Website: apple
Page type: account-selection
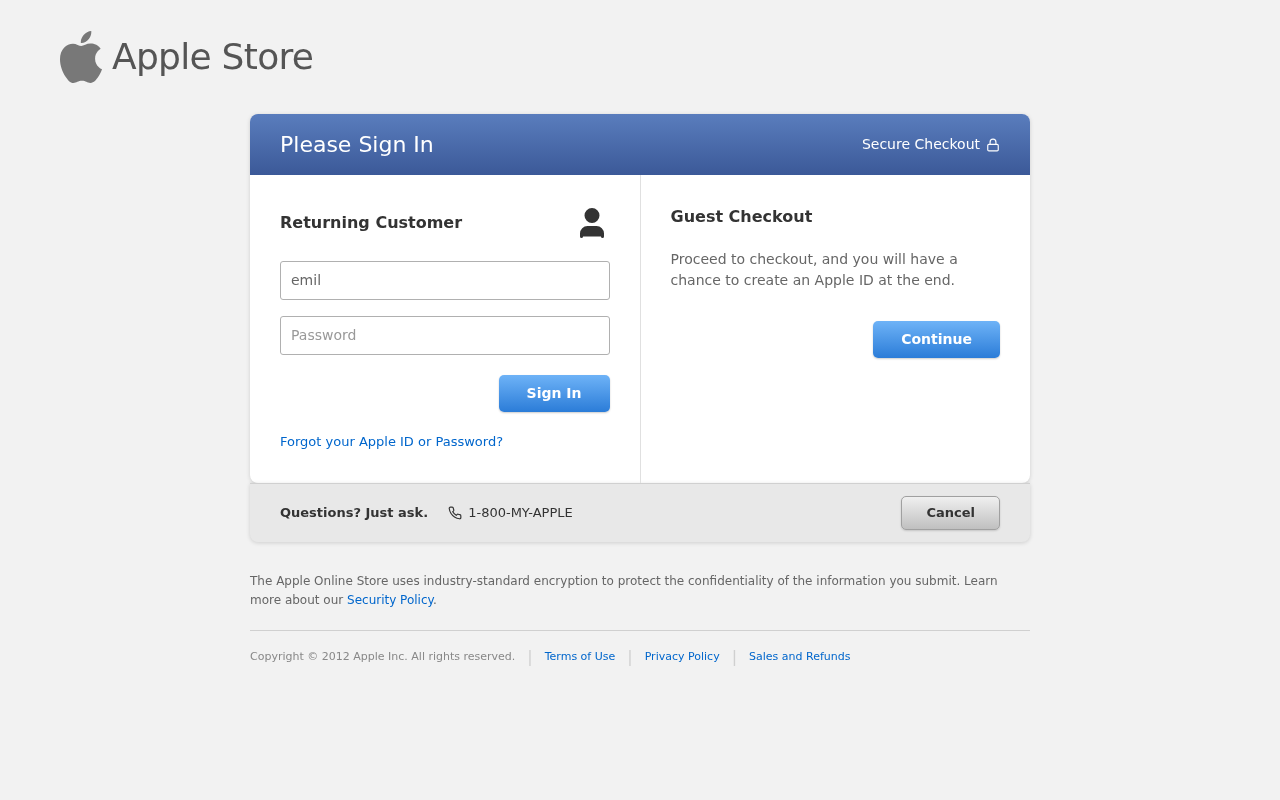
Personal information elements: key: PII_LOGIN_USERNAME
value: emily.lopez